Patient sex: M
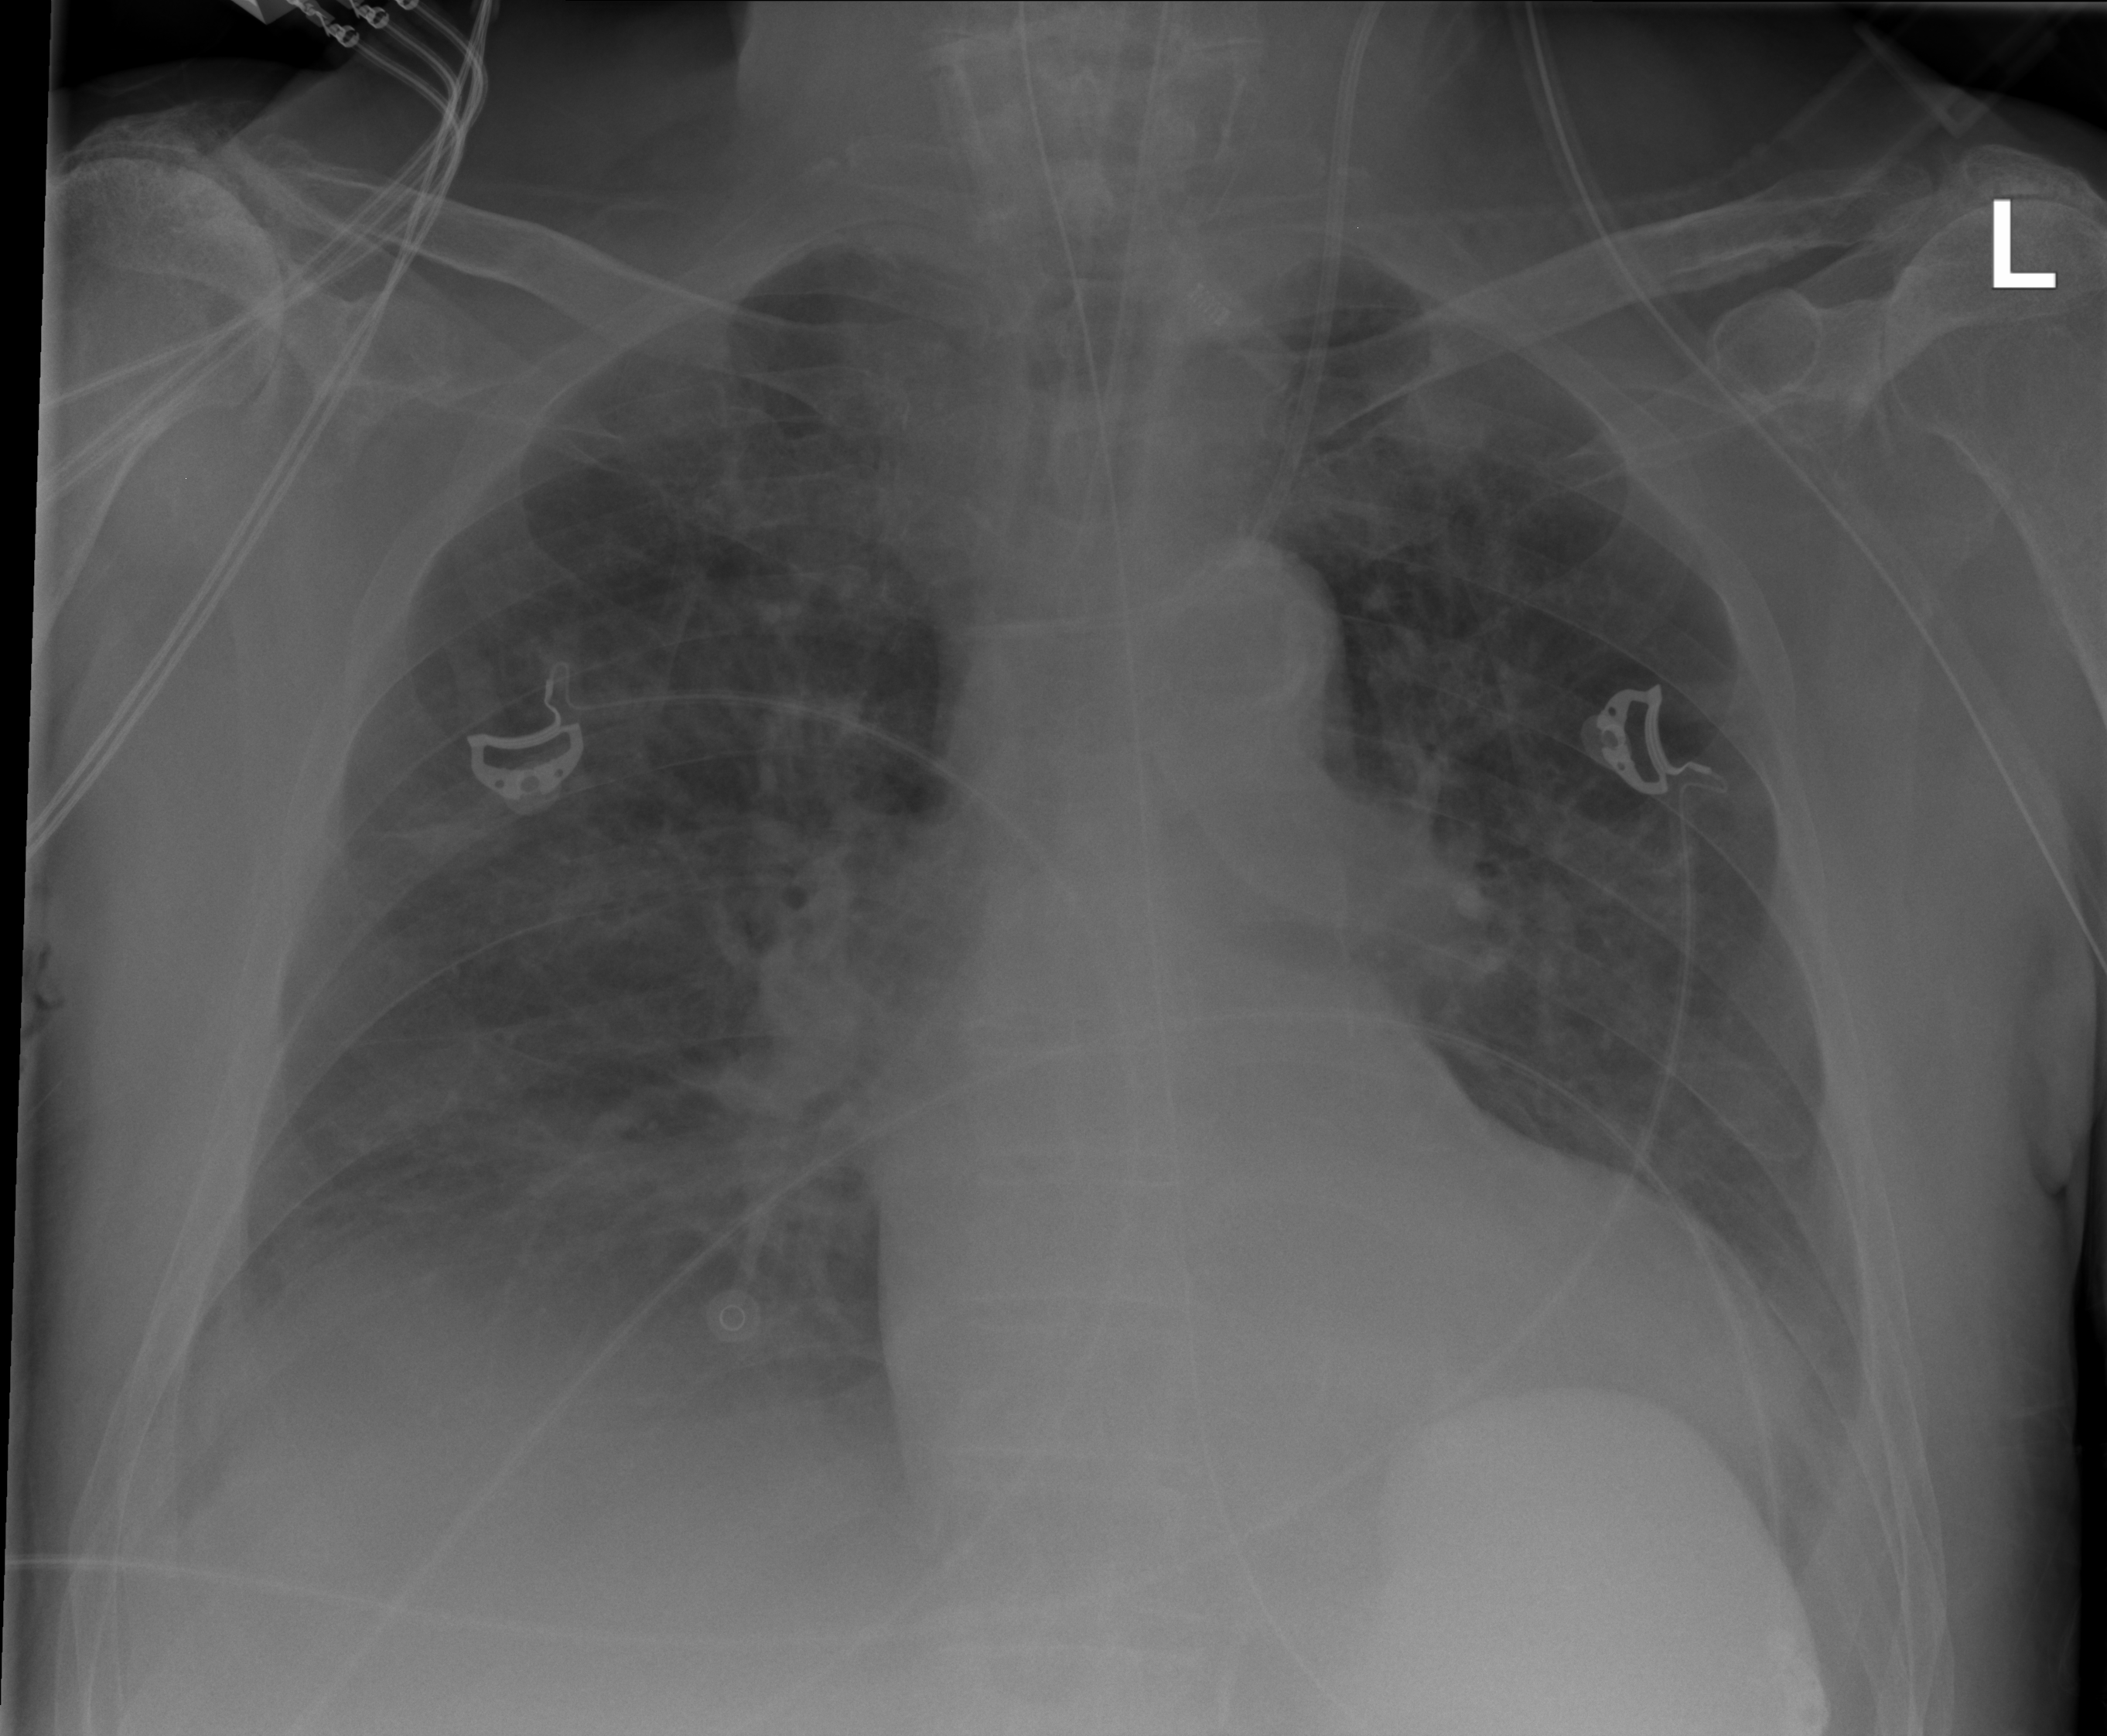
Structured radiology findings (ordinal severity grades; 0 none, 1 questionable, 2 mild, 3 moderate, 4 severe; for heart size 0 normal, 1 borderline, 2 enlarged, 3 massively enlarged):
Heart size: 2
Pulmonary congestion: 1
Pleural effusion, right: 3
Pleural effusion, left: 2
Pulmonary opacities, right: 0
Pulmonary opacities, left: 0
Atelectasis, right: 0
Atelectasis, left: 0